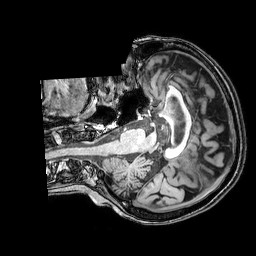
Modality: T1w
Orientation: axial
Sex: female
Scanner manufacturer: philips
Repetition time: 0.008198 s
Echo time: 0.00378 s